Interaction volume radius: 10 \u00c5
Interaction volume height: 25 \u00c5
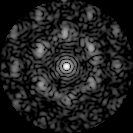
Disorder parameter: 0.6326